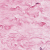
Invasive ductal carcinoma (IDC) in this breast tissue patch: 0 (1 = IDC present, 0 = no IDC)